Field crop: maize
Growth stage: 2
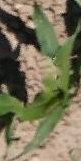
Species: maize